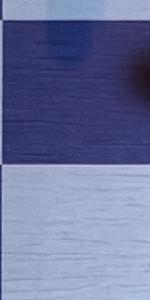
Label: Empty